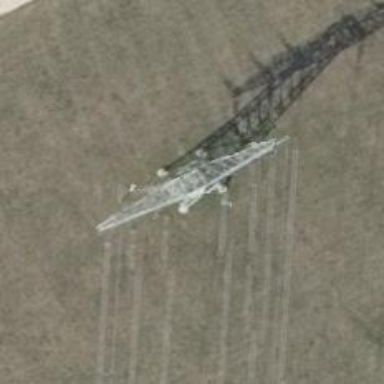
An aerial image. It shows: Power line with three cables.